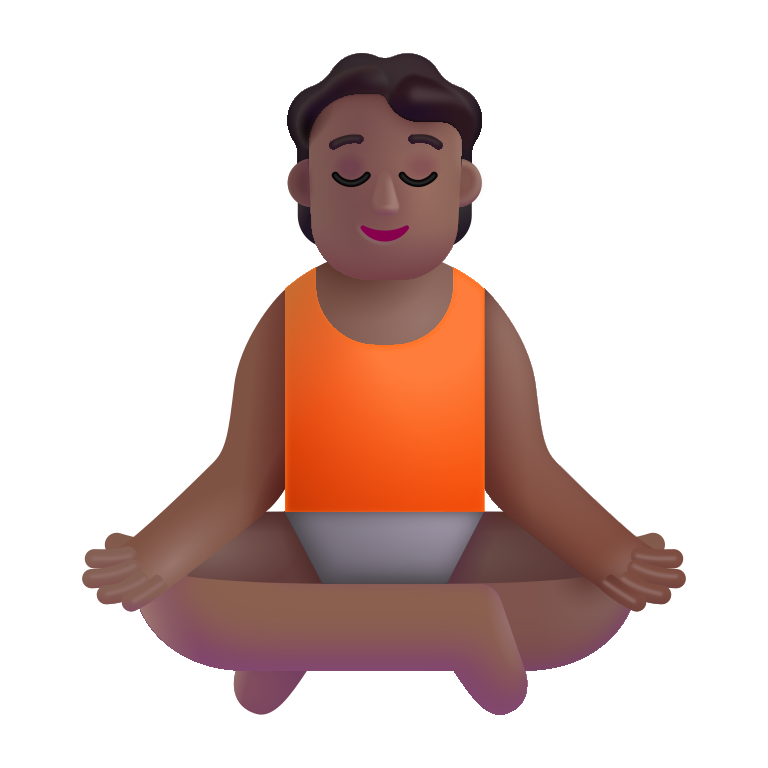
person in lotus position color  dark